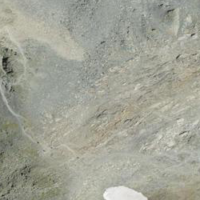
EUNIS habitat code: 48
Species observed at this site:
Jacobaea incana
Silene acaulis